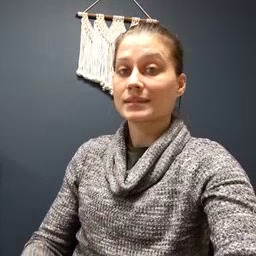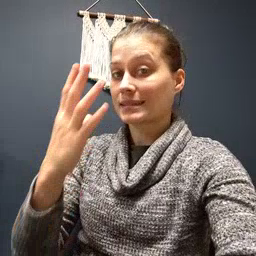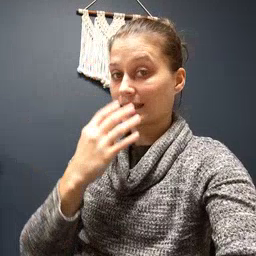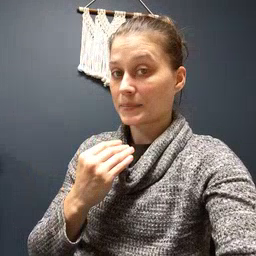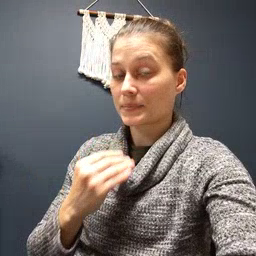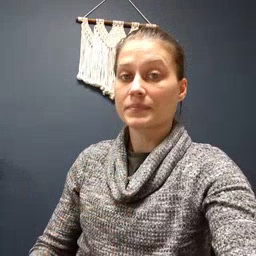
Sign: sleep